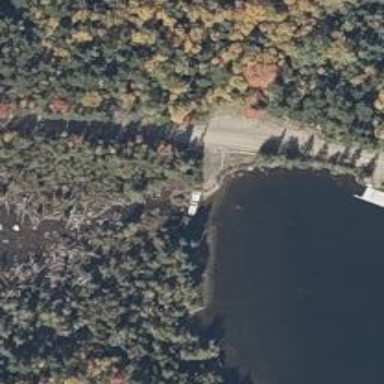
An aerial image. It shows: Dam along waterway.